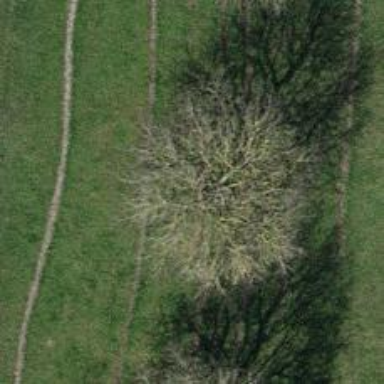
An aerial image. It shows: Broadleaved tree with lush foliage.